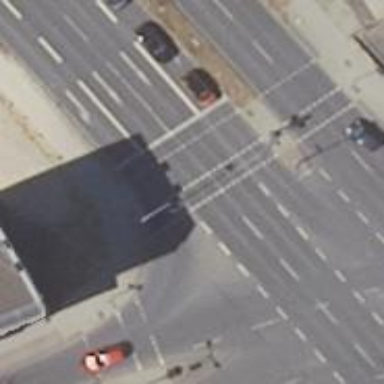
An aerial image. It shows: Road with traffic signals at crossing.